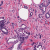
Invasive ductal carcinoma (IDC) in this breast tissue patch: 0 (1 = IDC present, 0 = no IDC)